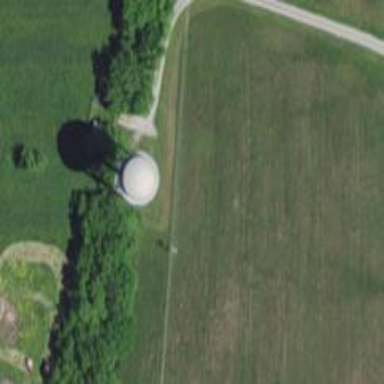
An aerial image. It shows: Water tower that is man-made.